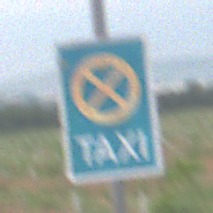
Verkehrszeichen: Taxenstand
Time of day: SunriseSunset
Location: Outdoor (Nature)
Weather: PartlyCloudy
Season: NotSpecified
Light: Natural